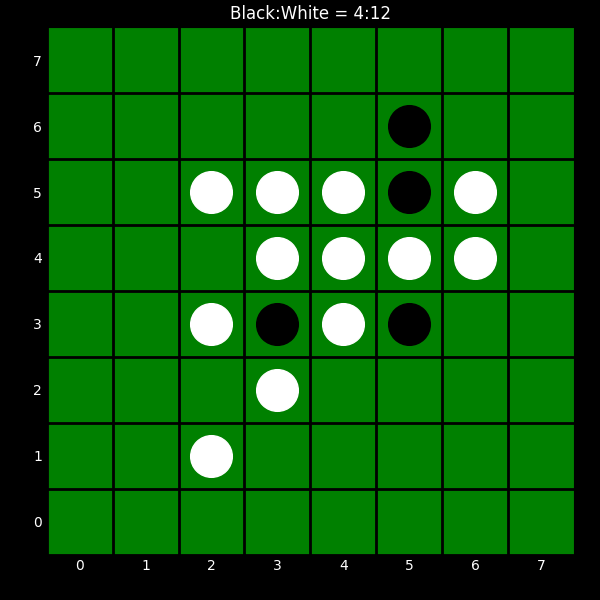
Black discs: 4
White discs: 12